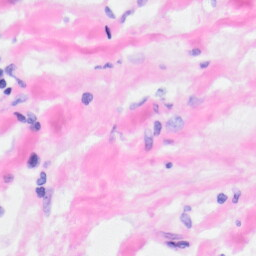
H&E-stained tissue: Kidney